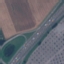
Land use / land cover: Highway